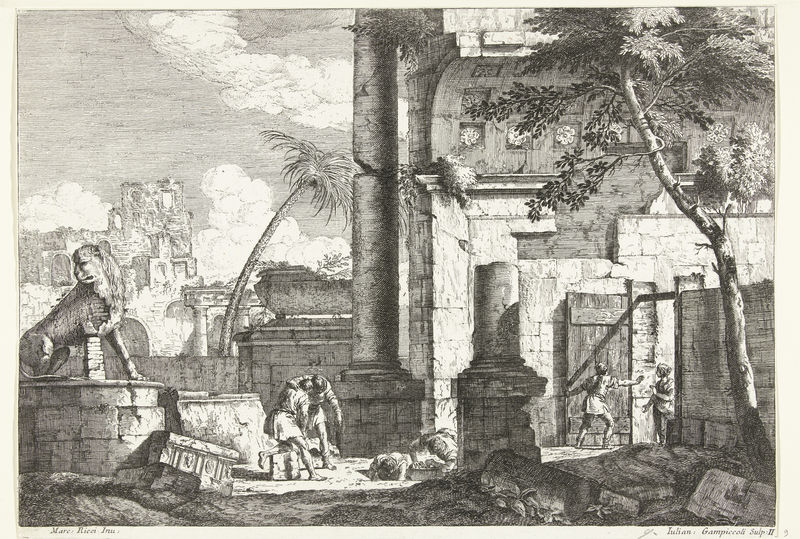
Titel: Antieke ruines met graf plunderaars en palmboom
Künstler: Marco Ricci
Standort: Amsterdam
Institution: Rijksmuseum
Schlagwörter: architecture, column, columns, court, fight, men, people, soldier, white, black, old, windows, print, two, palm, woodcut, hand, wood, cloud, clouds, fighting, man, rocks, roman, sky, stone, struggle, tree, building, landscape, young, sun, trees, death, child, light, entrance, garden, plants, drawing, ruin, ruins, shadow, etching, monochrome, sketch, statue, tragedy, children, door, italy, city, ancient, leaves, rome, temple, buildings, gate, italian, art, pillar, kids, stones, bible, narrative, palm trees, open, biblical, lion, boys, egyptian, broken, hurt, sphinx, egypt, game, stop, digging, gurt, pillars, remains, yard, pilar, archaeology, bw, stature, helping, culture, away, gargoyle, isreal, blanckandwhite